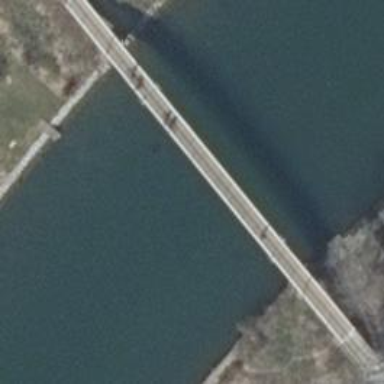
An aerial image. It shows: There is bridge in the image.